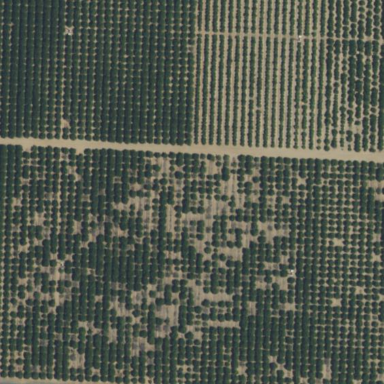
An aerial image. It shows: Orange orchard with rows of vibrant orange trees.